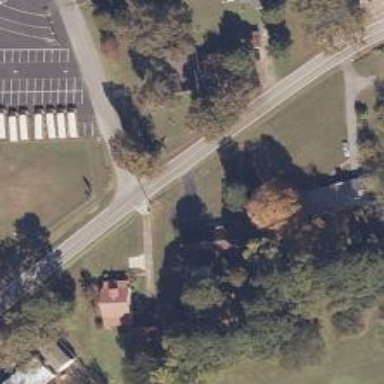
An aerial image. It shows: Driveway leading to service road.